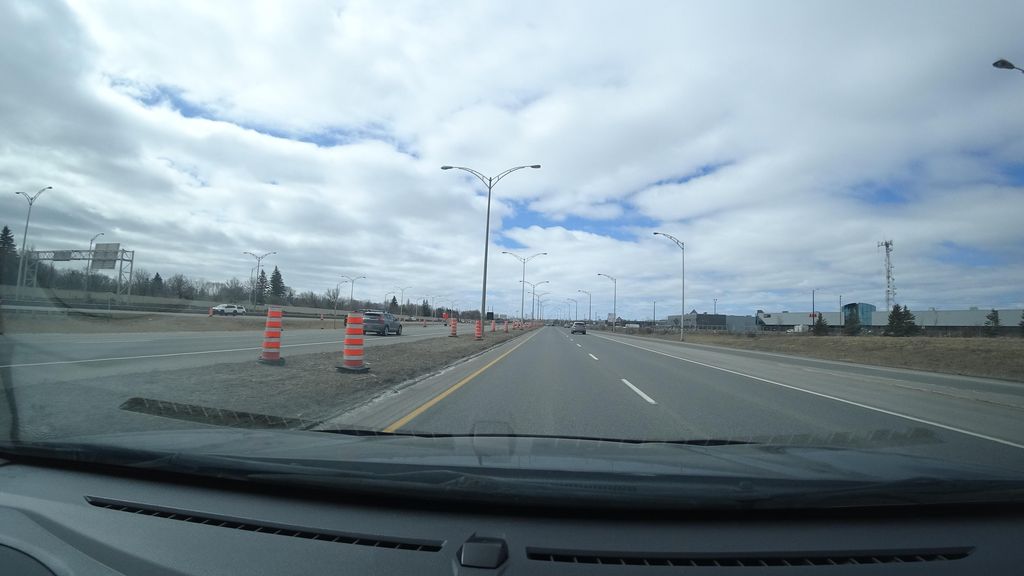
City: quebec_city